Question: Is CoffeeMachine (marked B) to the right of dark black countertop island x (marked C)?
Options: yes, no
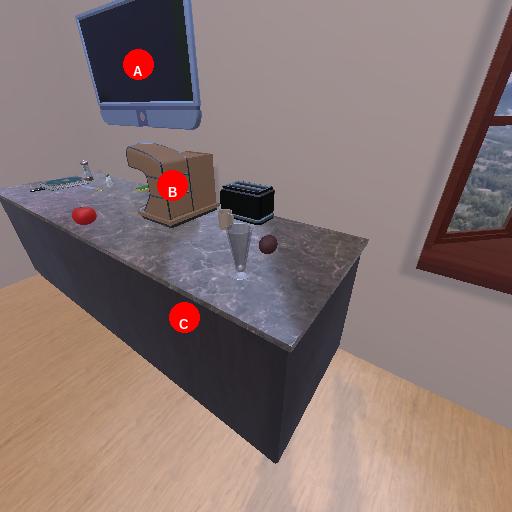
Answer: yes